Current action and preconditions to check: trajectory_clear

Your task: For each precondition in the list above, predict whether it will hold at this action.

Consider the current scene as observed from the mobile robot's camera, and analyze the predicted future states of all dynamic agents (e.g., people, animals, vehicles, or any moving entities) within the NEXT SECOND.

IMPORTANT: Only answer "very likely" if you are absolutely certain—based on strong, clear evidence—that a dynamic agent will violate the precondition in the predicted future state. Do NOT answer "very likely" for unlikely, ambiguous, or low-probability risks.

Ask yourself for each precondition: Is there a high probability, with clear and convincing evidence, that the predicted future states of any dynamic agent will interfere with the predicted future state of the currently executing action within the NEXT SECOND, causing that precondition to fail?

Assess the risk level based on these predictions. Use "likely" or "very likely" if motions create a clear risk of interference.

Use "neutral" or "improbable" if agents are nearby but their predicted paths are clearly diverging or non-conflicting.

Failure Risk Categories: "very improbable", "improbable", "neutral", "likely", "very likely"

Answer Format: Output ONLY the probability_of_failure value from these categories: "very improbable", "improbable", "neutral", "likely", "very likely"

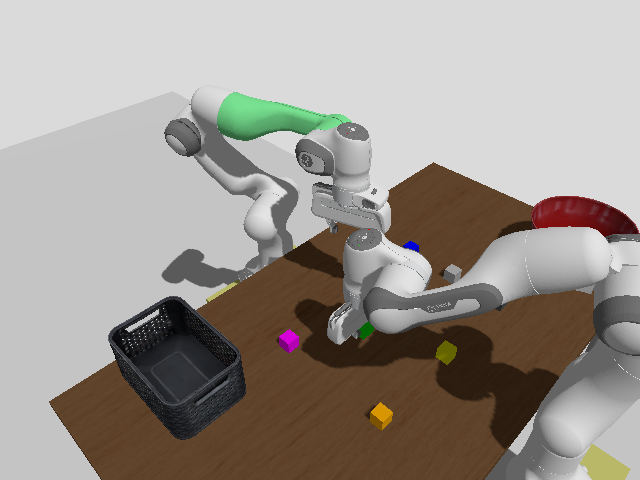

Answer: neutral